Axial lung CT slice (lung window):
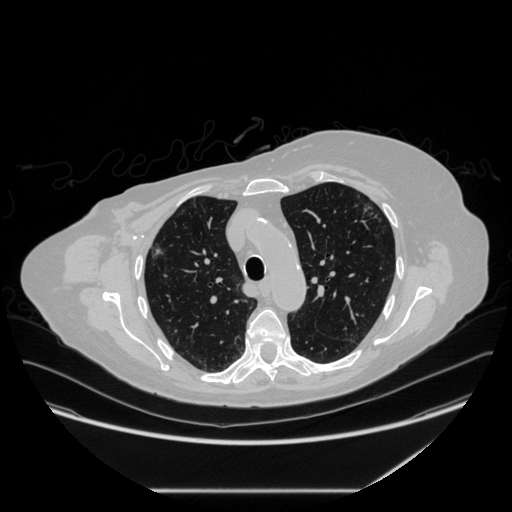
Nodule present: no